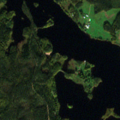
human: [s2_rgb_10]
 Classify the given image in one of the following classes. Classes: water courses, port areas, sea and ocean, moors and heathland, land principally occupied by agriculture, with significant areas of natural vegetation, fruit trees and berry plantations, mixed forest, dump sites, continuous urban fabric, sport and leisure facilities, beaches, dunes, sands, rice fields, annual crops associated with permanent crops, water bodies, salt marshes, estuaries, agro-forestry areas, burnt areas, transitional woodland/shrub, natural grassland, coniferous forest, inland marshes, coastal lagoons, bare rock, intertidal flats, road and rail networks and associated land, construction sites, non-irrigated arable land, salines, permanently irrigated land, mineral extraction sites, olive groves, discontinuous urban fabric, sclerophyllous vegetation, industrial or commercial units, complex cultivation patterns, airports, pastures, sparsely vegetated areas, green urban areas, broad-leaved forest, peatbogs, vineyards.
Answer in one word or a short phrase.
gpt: coniferous forest, mixed forest, water bodies